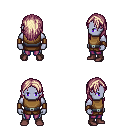
a pixel art fantasy rpg character, male body template, dark elf, purple skin, leather chest armor, magenta pants, white blonde long hairstyle, leather bracers, maroon shoes, four views (front, back, left, right), 2x2 character sprite sheet, small pixel art, hard edges, no anti-aliasing